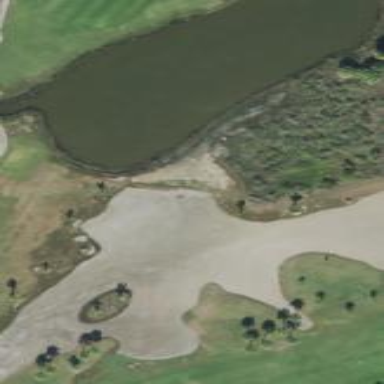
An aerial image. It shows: Sandy area is golf bunker.